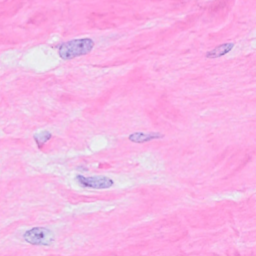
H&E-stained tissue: Breast